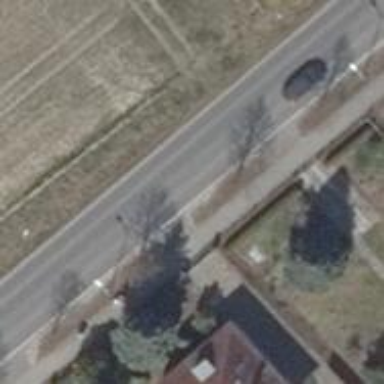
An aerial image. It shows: Driveway.